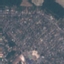
Label: Residential